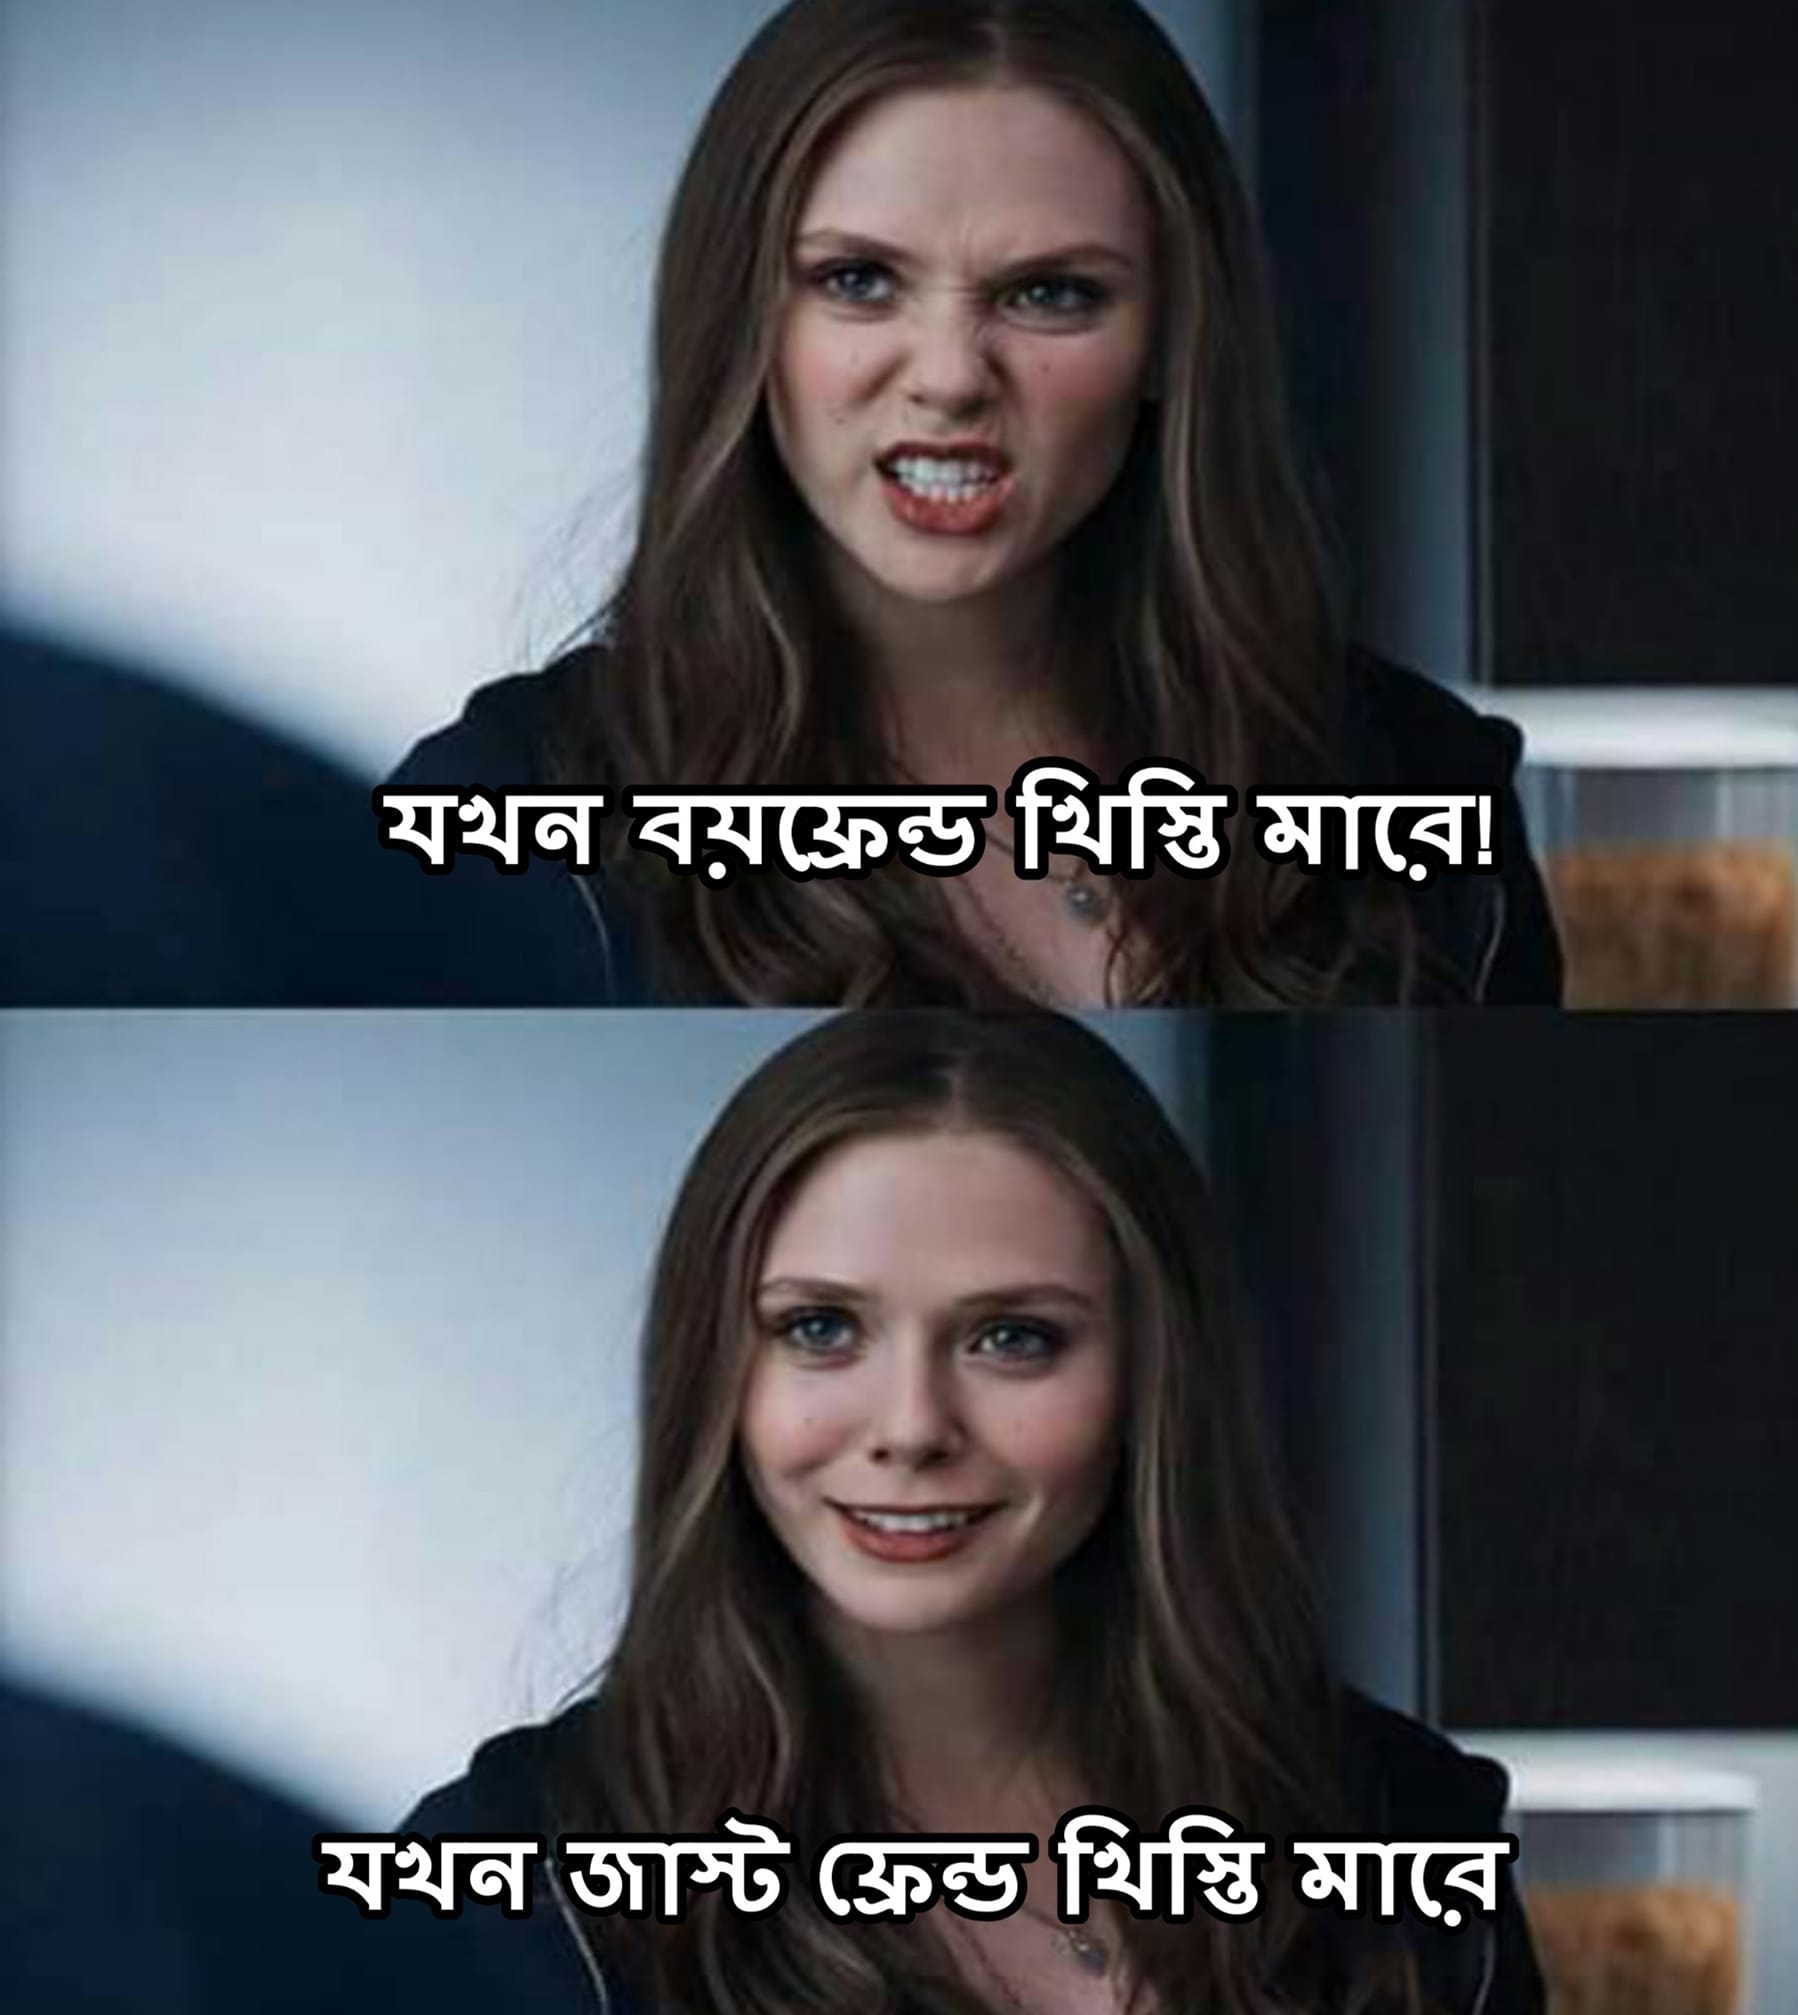
Caption: যখন বয়ফ্রেন্ড খিস্তি মারে !    যখন জাস্ট ফ্রেন্ড খিস্তি মারে
Label: hate